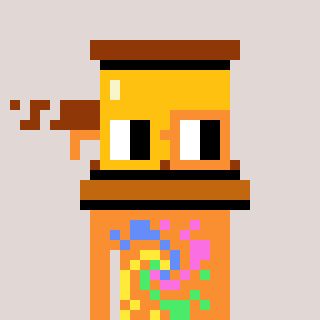
a pixel art character with square yellow and orange glasses, a gavel-shaped head and a orange-colored body on a warm background